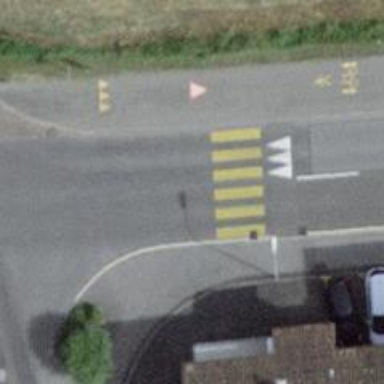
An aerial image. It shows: Marked road crossing.